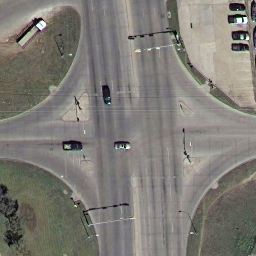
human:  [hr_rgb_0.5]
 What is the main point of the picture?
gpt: intersection